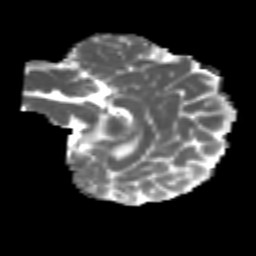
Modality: MD
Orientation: sagittal
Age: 20
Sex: female
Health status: healthy